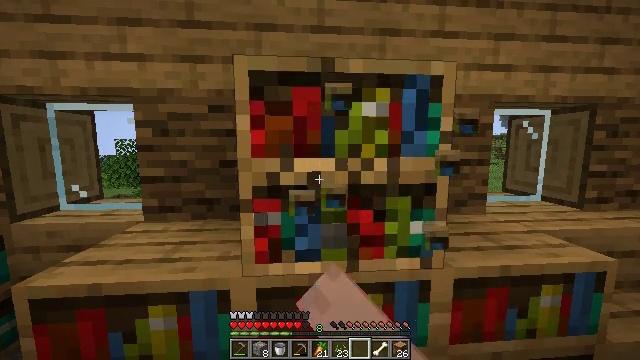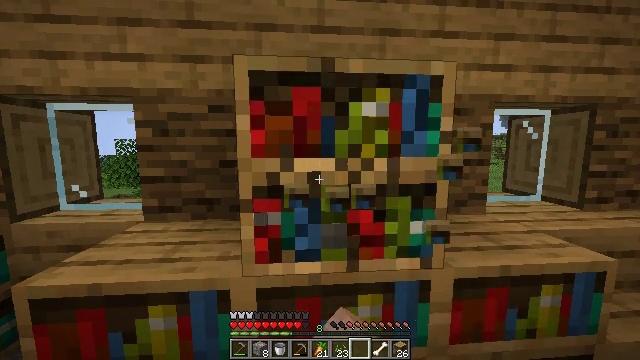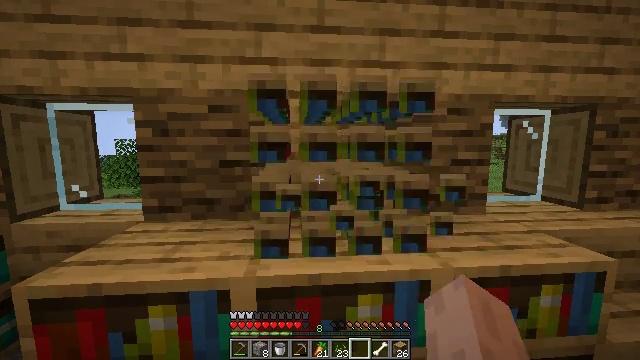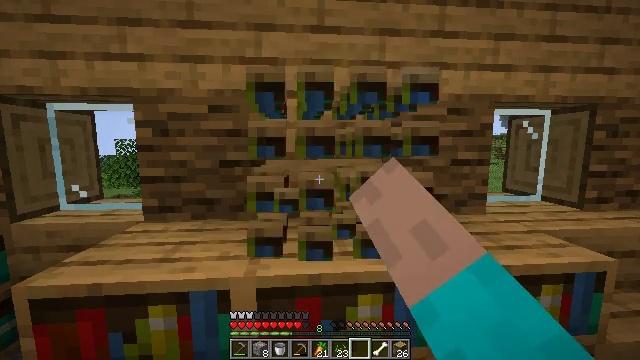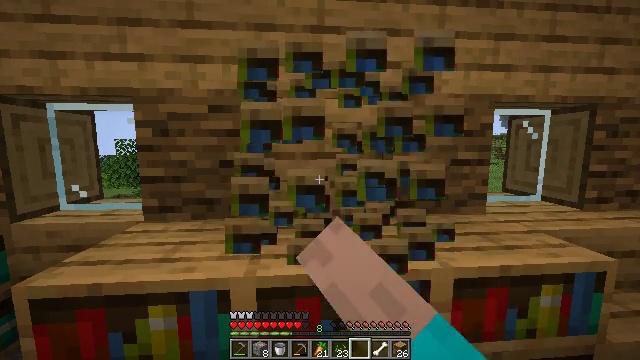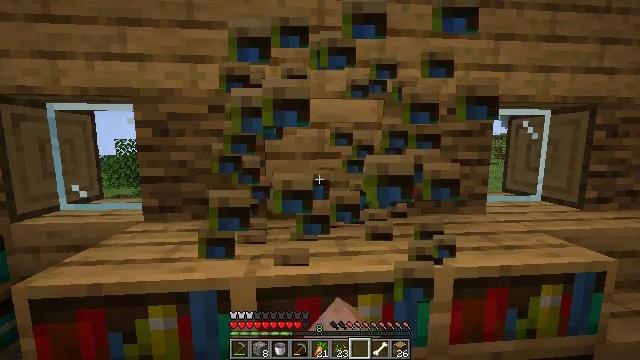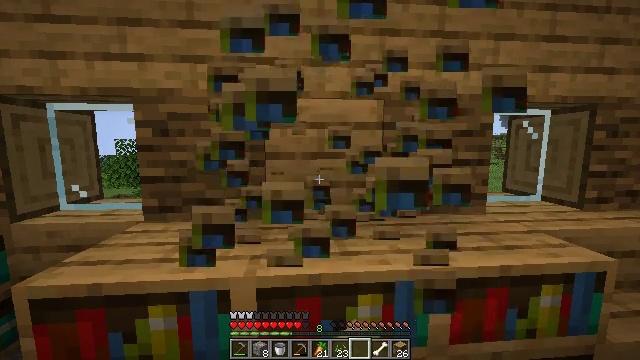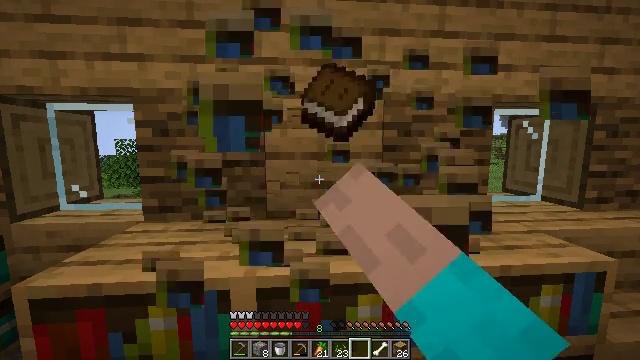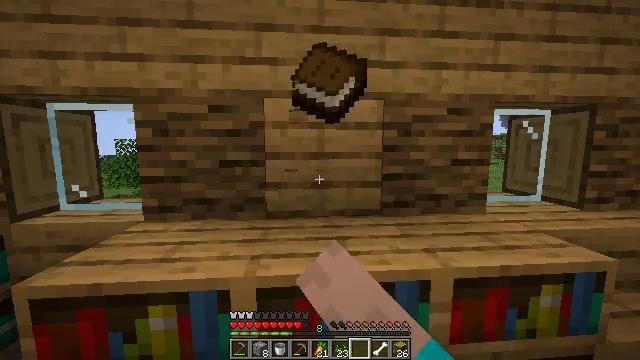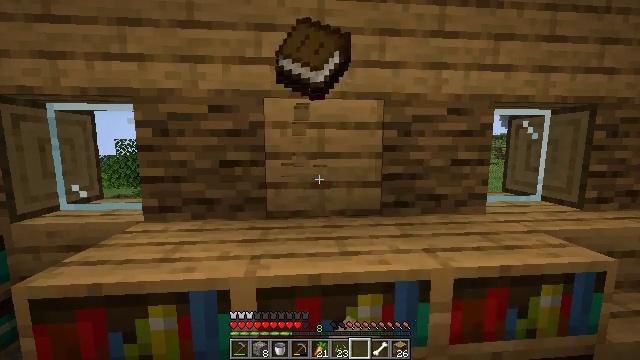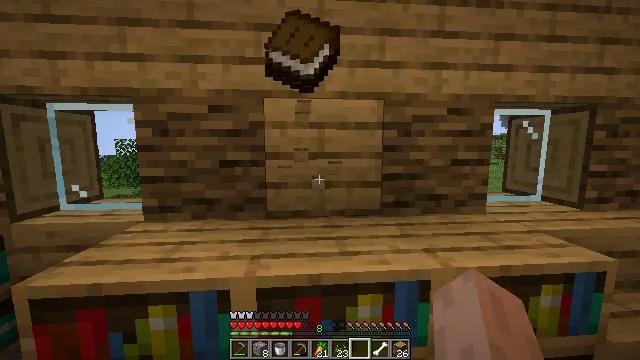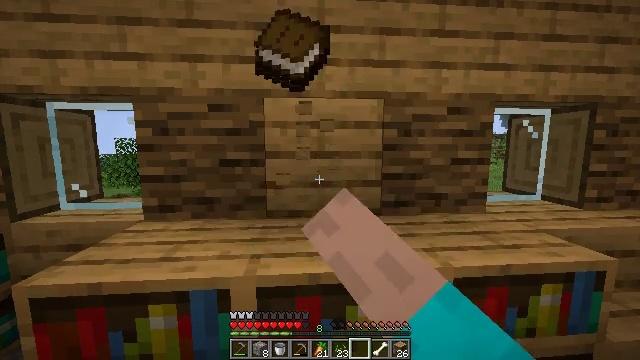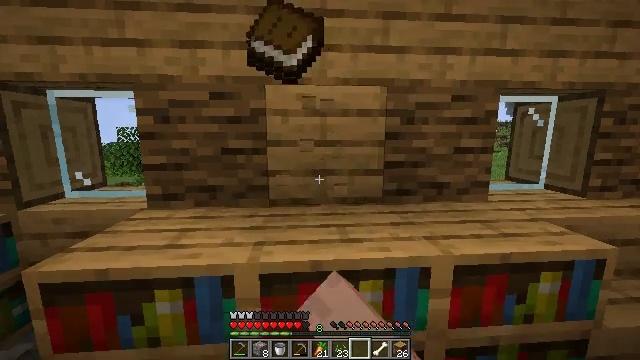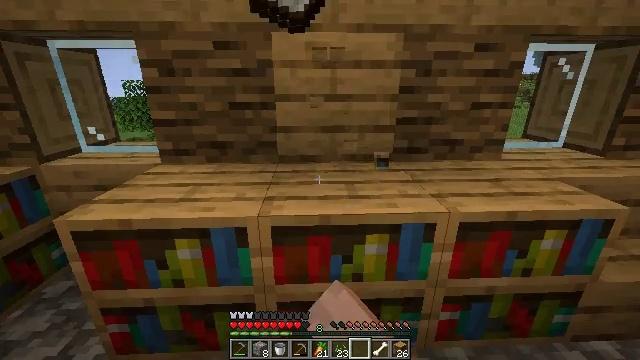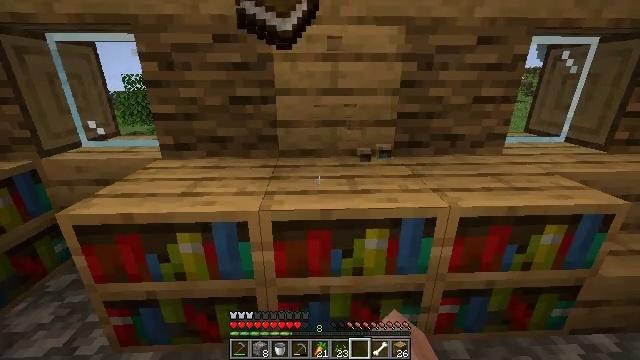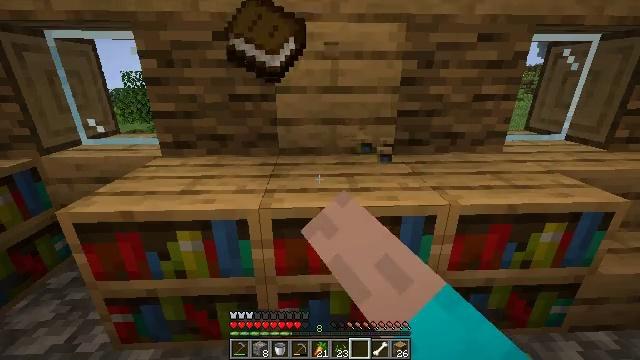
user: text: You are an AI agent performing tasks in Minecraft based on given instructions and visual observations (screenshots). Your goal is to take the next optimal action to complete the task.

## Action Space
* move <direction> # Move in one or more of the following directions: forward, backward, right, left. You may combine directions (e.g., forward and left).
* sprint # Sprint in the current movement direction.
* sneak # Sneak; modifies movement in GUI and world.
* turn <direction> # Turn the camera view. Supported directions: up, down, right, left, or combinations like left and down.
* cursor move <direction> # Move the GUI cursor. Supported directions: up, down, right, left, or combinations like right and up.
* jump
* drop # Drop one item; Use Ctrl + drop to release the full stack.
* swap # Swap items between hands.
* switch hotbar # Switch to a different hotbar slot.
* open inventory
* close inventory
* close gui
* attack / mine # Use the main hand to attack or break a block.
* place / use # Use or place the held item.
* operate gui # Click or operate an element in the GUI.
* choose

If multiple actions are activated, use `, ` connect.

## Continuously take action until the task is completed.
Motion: motion action
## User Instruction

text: Collect books by breaking the bookshelf.
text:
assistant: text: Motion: attack / mine
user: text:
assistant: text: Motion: attack / mine
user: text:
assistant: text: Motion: attack / mine
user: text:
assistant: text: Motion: attack / mine
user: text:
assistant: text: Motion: attack / mine
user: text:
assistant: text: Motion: attack / mine
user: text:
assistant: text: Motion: attack / mine
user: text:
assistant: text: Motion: attack / mine
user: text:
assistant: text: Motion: attack / mine
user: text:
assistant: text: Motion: attack / mine
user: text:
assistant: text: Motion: attack / mine
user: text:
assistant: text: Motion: turn down, attack / mine
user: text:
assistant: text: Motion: turn left and down, attack / mine
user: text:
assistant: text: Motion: turn down, attack / mine
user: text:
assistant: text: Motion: attack / mine
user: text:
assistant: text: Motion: attack / mine
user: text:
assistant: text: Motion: turn down, attack / mine
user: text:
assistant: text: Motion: turn down, attack / mine
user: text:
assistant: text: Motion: attack / mine
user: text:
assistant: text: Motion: attack / mine
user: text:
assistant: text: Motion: attack / mine
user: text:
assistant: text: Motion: attack / mine
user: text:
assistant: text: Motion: attack / mine
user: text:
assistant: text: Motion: attack / mine
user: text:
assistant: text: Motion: attack / mine
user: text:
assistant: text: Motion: attack / mine
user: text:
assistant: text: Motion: attack / mine
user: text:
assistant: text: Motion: attack / mine
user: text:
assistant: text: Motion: attack / mine
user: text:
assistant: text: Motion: attack / mine